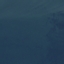
Land use / land cover: SeaLake